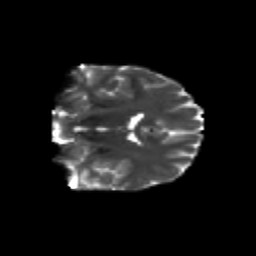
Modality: T2w
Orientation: coronal
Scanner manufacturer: siemens
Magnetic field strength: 3 T
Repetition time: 6.8 s
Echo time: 0.093 s